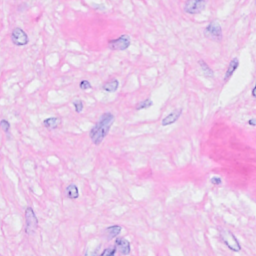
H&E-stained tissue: Breast